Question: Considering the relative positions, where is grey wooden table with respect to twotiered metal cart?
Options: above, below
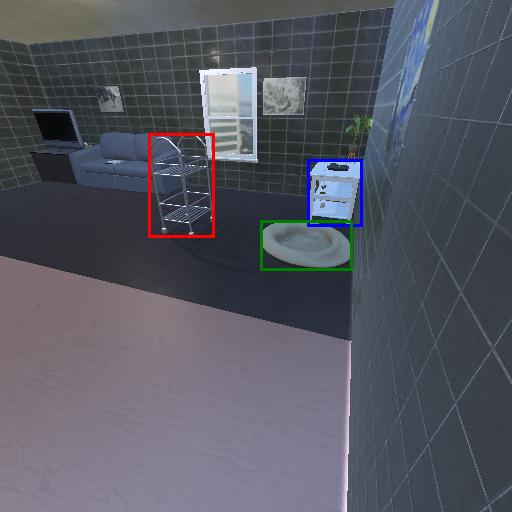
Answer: above